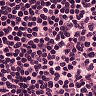
Metastatic tissue present: no